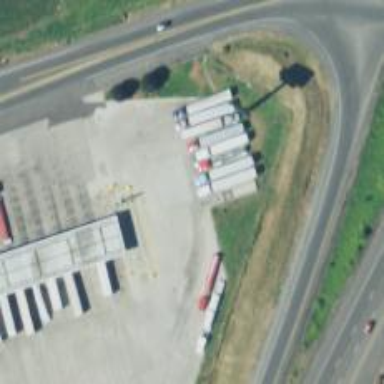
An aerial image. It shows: Weighbridge facility.